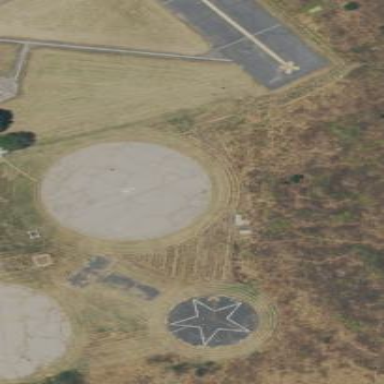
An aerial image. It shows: Image of helipad at airport.